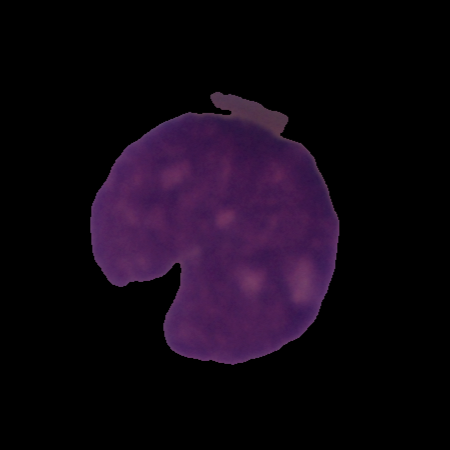
Label: cancer